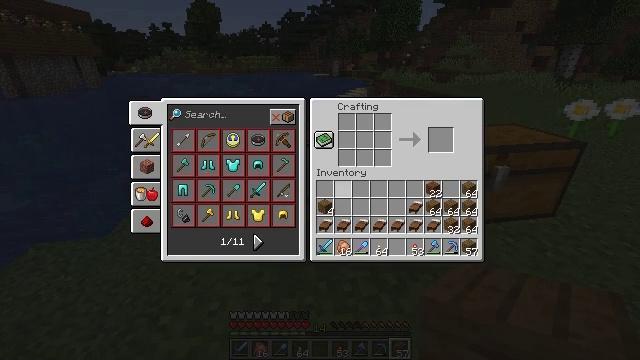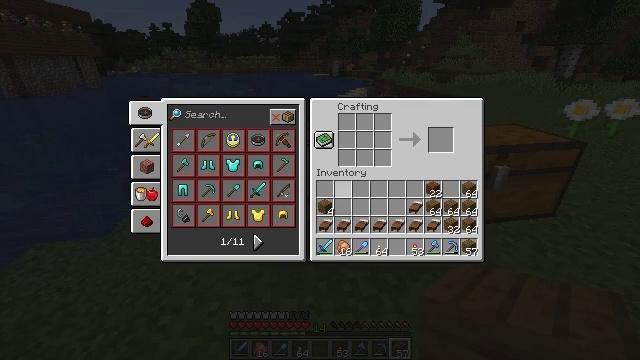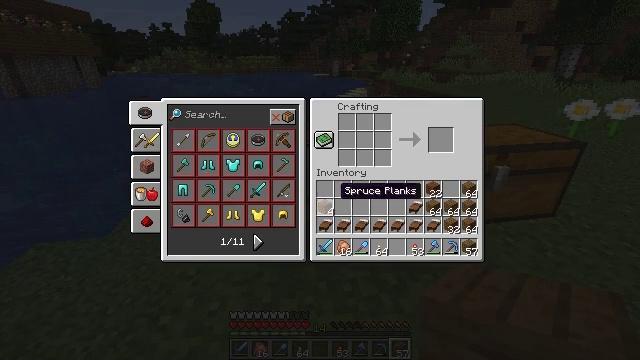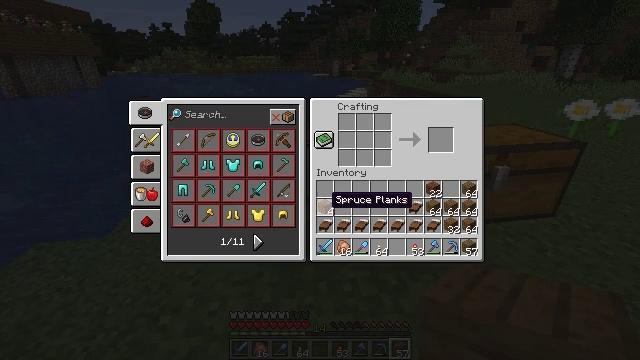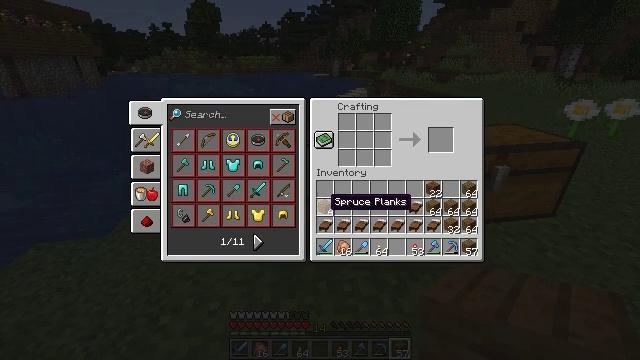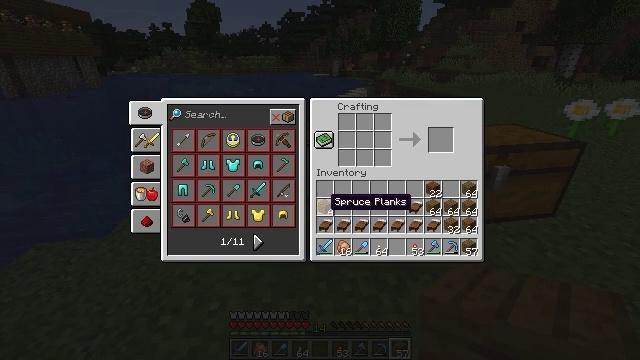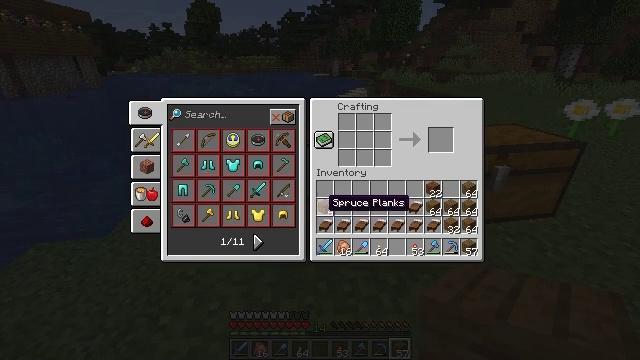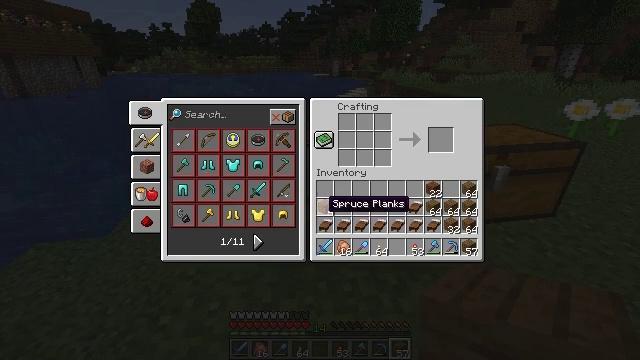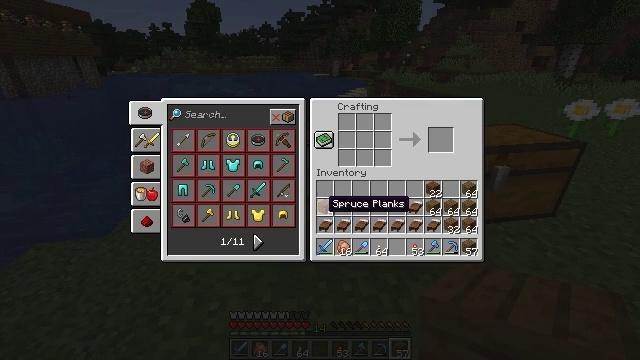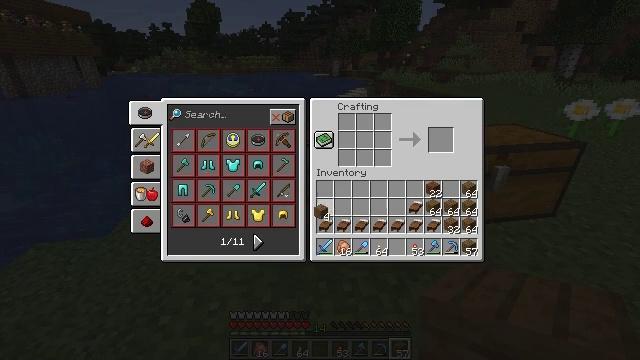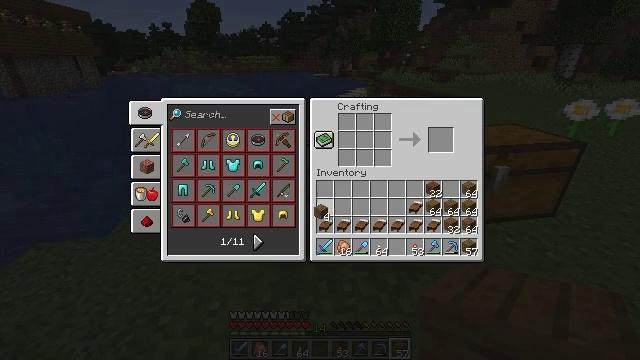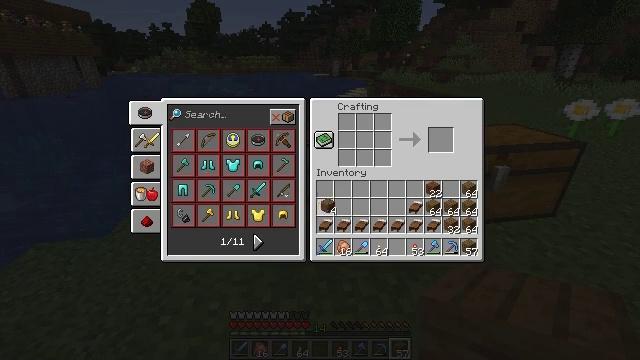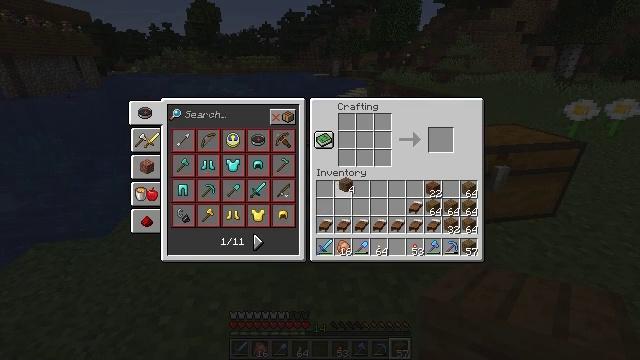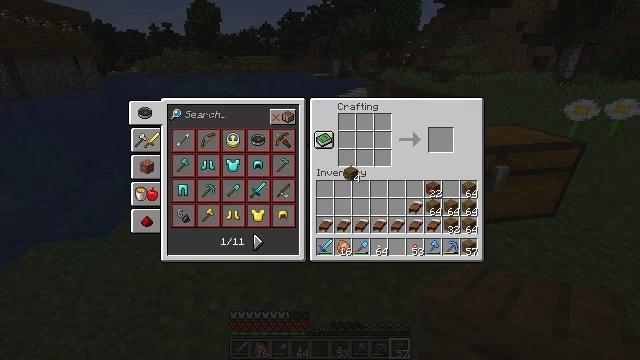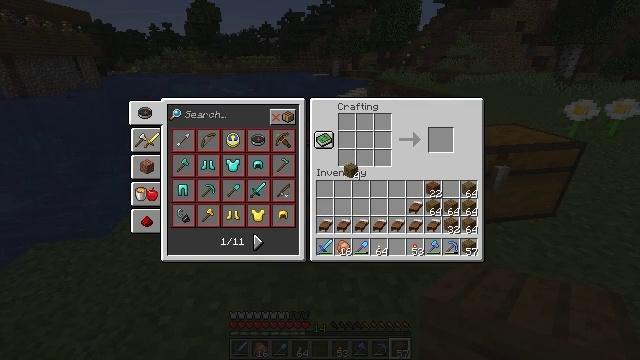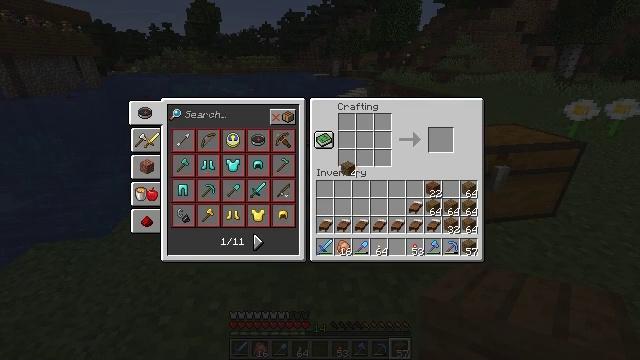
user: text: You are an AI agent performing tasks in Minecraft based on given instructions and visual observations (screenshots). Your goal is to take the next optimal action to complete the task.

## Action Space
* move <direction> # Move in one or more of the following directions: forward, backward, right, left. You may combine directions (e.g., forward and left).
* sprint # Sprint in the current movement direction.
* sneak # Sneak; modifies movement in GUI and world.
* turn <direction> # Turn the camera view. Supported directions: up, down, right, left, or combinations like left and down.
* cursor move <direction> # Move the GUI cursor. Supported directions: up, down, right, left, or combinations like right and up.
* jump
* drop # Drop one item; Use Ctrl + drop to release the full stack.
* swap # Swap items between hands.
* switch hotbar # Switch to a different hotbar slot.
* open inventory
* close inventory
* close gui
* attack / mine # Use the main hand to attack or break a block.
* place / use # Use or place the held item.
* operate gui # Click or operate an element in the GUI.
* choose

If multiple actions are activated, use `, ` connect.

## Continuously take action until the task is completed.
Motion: motion action
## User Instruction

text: Interact with the crafting table to craft a spruce slab.
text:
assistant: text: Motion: no_op
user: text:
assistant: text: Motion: cursor move down
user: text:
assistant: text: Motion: cursor move left and down
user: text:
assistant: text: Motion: no_op
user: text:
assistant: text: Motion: no_op
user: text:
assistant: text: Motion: no_op
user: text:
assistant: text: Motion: no_op
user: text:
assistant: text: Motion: no_op
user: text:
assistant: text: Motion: operate gui
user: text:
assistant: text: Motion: operate gui
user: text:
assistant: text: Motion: cursor move right, operate gui
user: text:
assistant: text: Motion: cursor move right and up
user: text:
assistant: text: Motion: cursor move up
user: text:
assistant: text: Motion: no_op
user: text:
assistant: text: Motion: no_op
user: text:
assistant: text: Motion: no_op
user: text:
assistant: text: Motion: no_op
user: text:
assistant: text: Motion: no_op
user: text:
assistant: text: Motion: no_op
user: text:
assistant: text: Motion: no_op
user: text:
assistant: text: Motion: no_op
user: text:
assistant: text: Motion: no_op
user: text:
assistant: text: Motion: no_op
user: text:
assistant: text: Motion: no_op
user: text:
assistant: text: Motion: operate gui
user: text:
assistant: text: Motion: operate gui
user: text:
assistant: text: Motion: operate gui
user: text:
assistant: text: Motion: cursor move right, operate gui
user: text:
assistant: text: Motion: cursor move right, operate gui
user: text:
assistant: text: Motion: cursor move right, operate gui